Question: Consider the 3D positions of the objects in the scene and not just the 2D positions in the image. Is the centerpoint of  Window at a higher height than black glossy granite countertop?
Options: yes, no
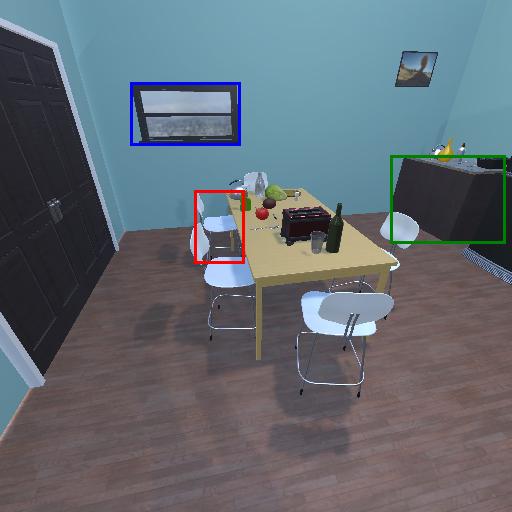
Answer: yes